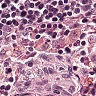
Metastatic tissue present: no